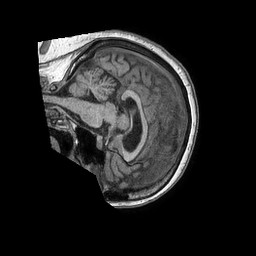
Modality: T1w
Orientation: sagittal
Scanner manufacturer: philips
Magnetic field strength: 1.5 T
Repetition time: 0.007667 s
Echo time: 0.003522 s